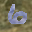
Label: 6